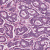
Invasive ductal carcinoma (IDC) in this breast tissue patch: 1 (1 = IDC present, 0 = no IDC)